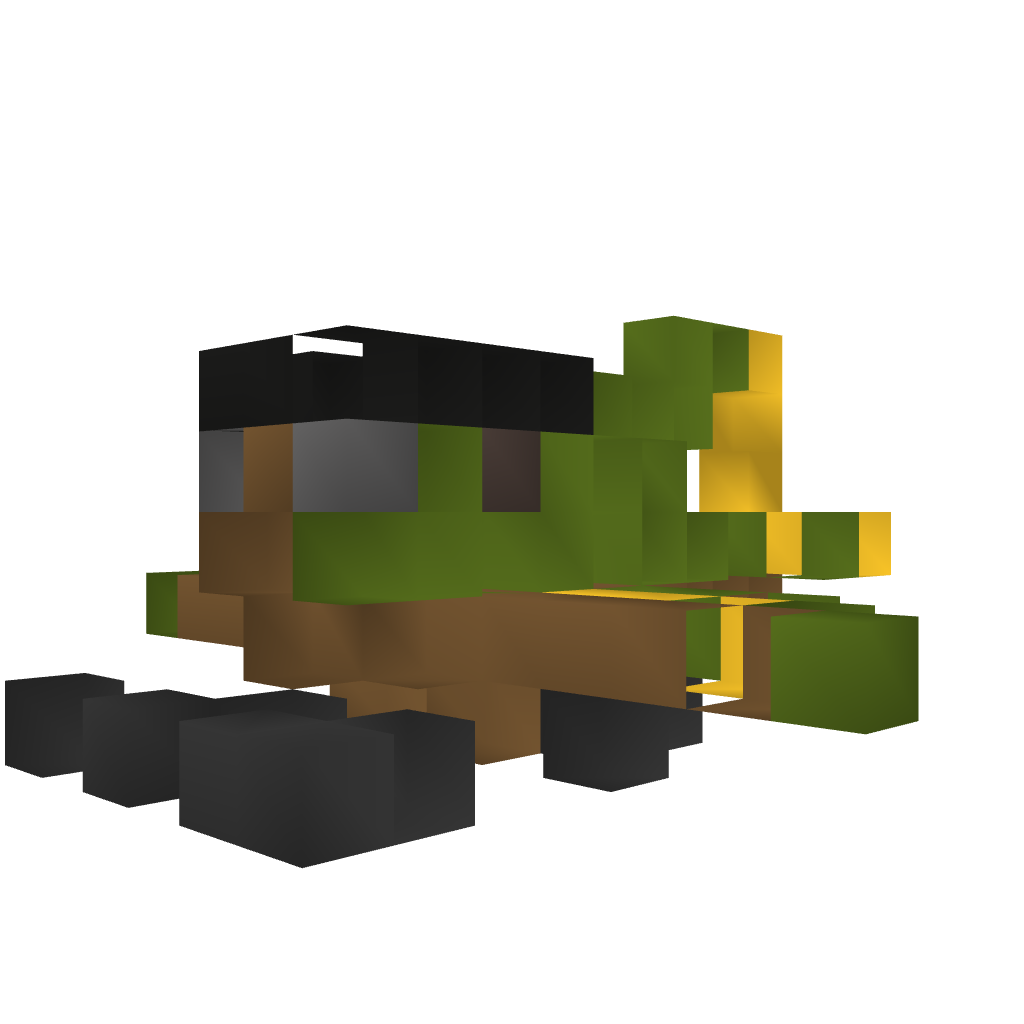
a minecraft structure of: Fighter Bf 109 F2